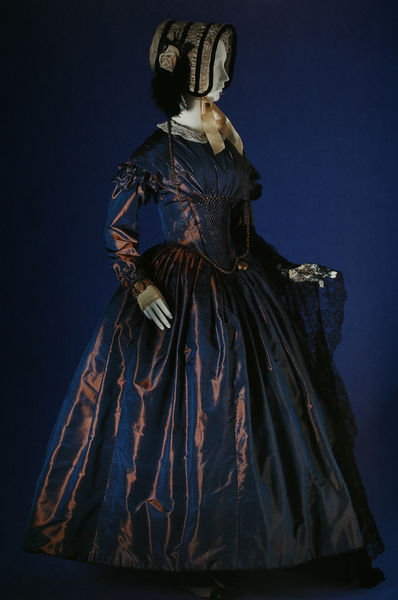
Titel: Tageskleid
Standort: Kyoto (Japan)
Institution: Kyoto Costume Institute
Schlagwörter: blau, dunkel, hand, weiß, gelb, ocker, blume, finger, frau, handschuhe, hintergrund, hut, kleid, orange, schmuck, schwarz, dame, rose, rot, schleier, tuch, haube, mode, rock, schleife, kappe, mütze, band, barock, böse, falten, kleidung, kragen, lang, samt, spitze, ärmel, bild, hände, einsam, figur, gewand, gold, haare, kostüm, stoff, madame, rosa, seide, traurig, kopfbedeckung, taille, japan, modell, mieder, kette, lila, violett, bordüre, dunkelblau, kopftuch, detail, glanz, robe, glänzend, rüschen, model, abendkleid, kelid, foto, fotografie, photographie, porzellan, asien, manschette, tasche, puppe, photo, handtasche, hubi, rosette, hüfte, neutral, korsett, spitzenkragen, gerafft, gewebe, porzelan, textil, hofdame, schimmern, taft, korsage, reifrock, foro, bonnet, corsage, altertum, umschlagtuch, changieren, changierend, flaten, kyoto, altmodisch, schon wieder, mannequin, granz, schutenhut, b, karagen, 50er, puooe, littel woman